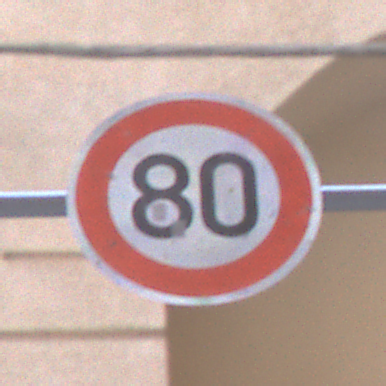
Verkehrszeichen: Geschwindigkeit80
Umgebung: Outdoor, Urban
Tageszeit: MorningAfternoon
Wetter: PartlyCloudy
Licht: Natural
Jahreszeit: NotSpecified
Kontrast: MediumContrast